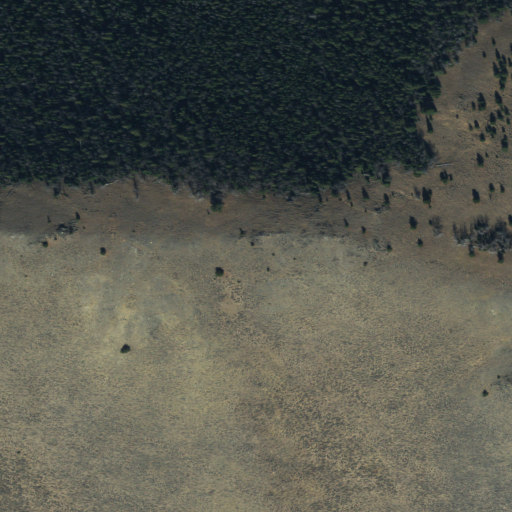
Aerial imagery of mountain in Montana named Grassy Mountain containing shrub and evergreen forest